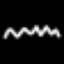
Label: squiggle